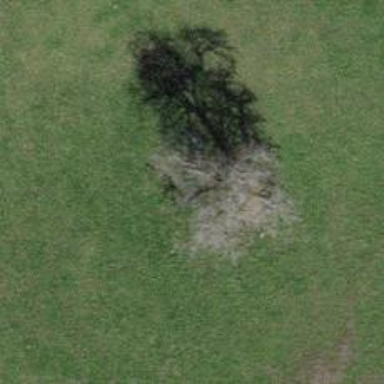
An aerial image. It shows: Urban area featuring tree as natural element.